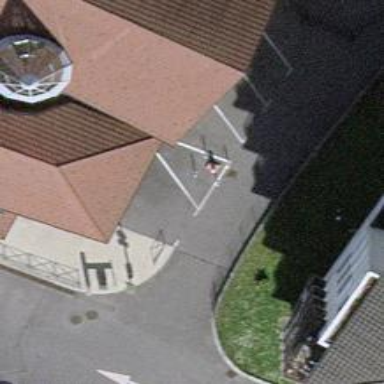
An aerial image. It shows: Red protected bollard.